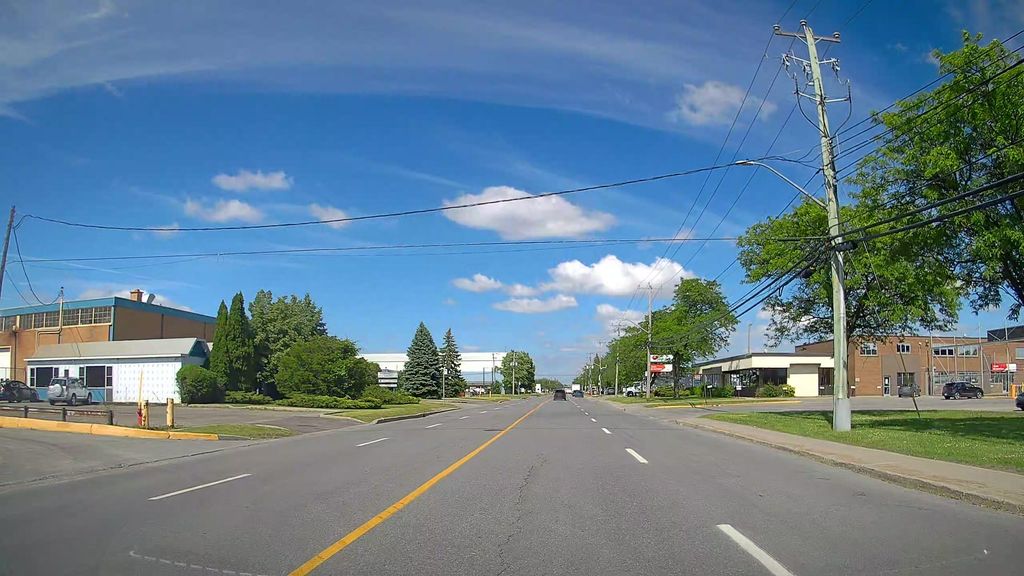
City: montreal